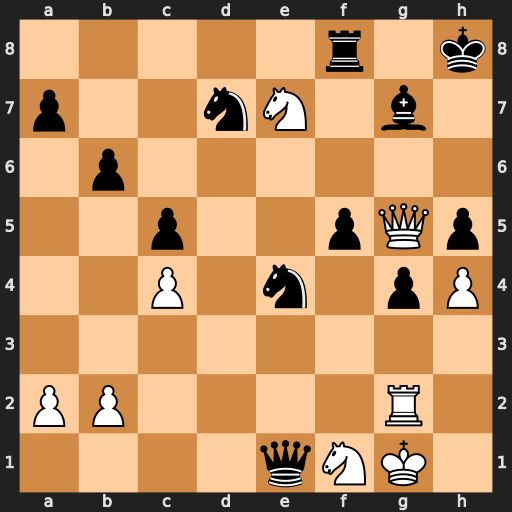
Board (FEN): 5r1k/p2nN1b1/1p6/2p2pQp/2P1n1pP/8/PP4R1/4qNK1
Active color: w
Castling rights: -
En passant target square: -
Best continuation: Qxh5+ Bh6 Qxh6#